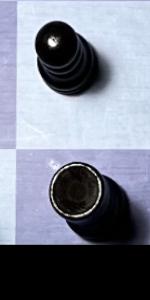
Label: Rook_Black